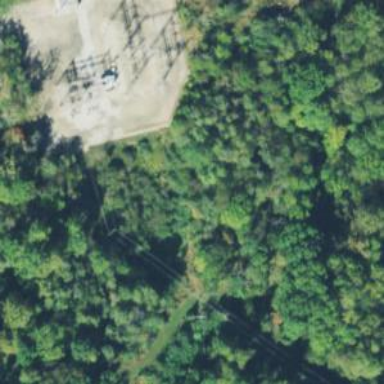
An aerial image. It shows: Distribution power substation secured by fence.